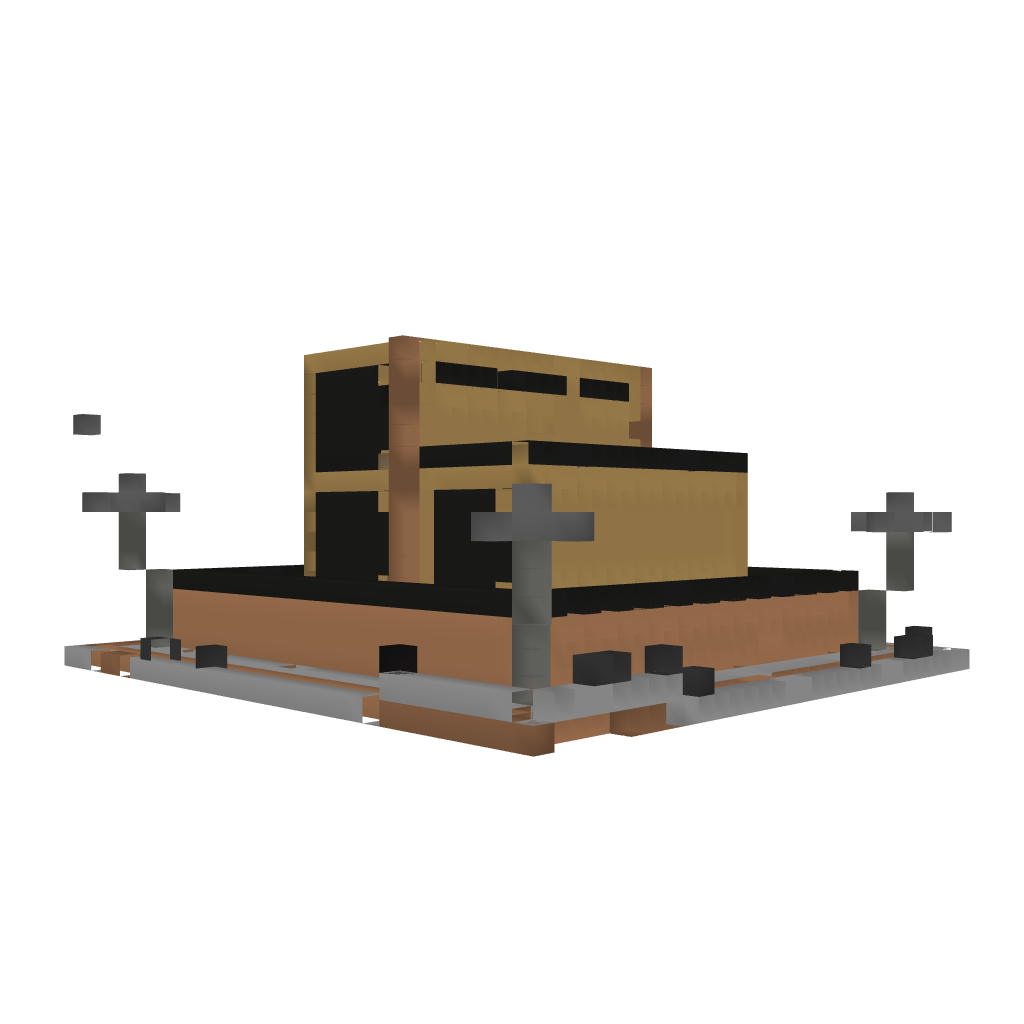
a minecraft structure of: Modern House